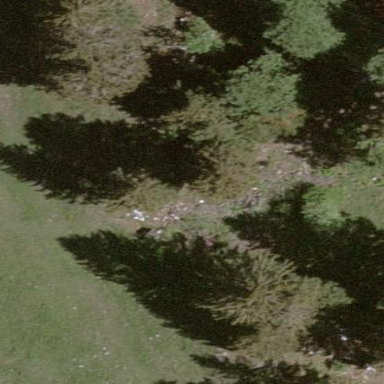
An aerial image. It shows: Forest area.